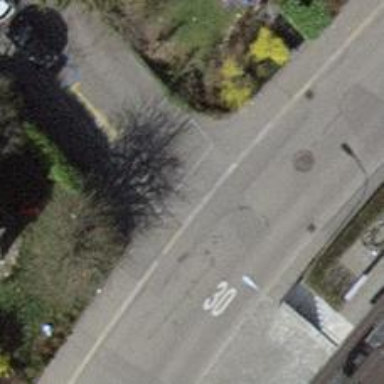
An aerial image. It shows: Unmarked crossing with traffic calming table on the road.